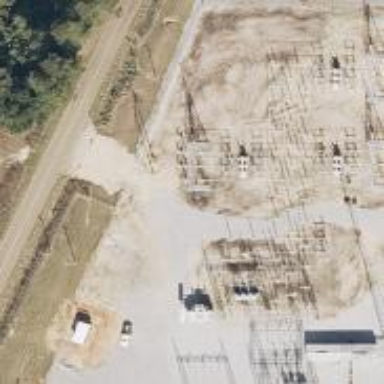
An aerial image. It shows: Switch for power supply.